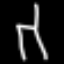
Label: chair